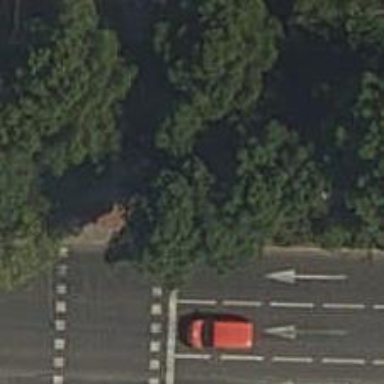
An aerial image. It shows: Kerb barrier.